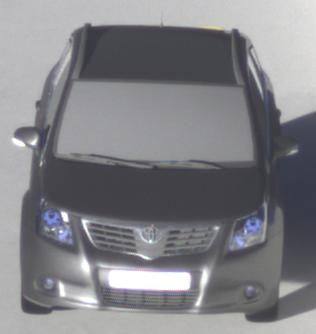
Make: Toyota
Model: Avensis 1.6
Detailed model: Avensis (T27) Notch Back
Model produced from: 2009/01
Model produced until: 2010/08
Doors: 4
Color: gray
Road condition: dry road
Daytime: sunrise or sunset
Contrast: high contrast